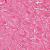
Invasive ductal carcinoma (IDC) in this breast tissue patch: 0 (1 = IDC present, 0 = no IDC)